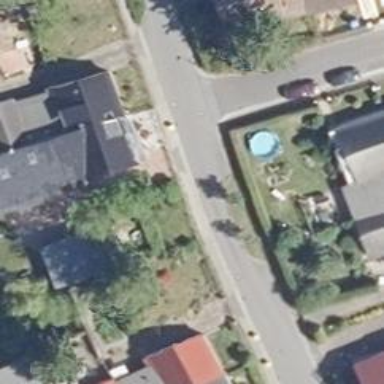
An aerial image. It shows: Choker on the right side for traffic calming.